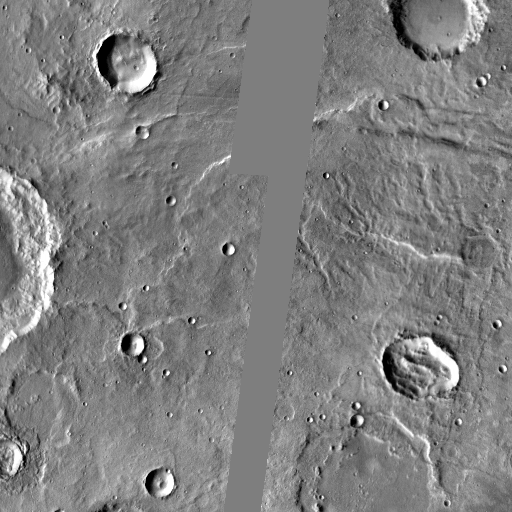
Crater classes present: Background, Other, Layered, Buried